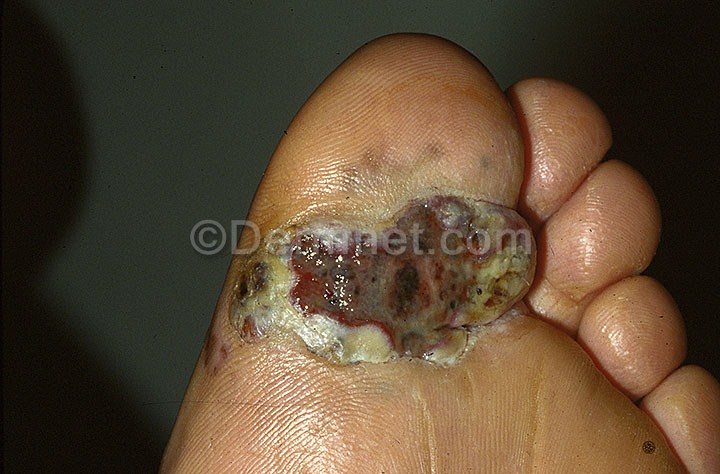
Disease: Melanoma Skin Cancer Nevi and Moles